Question: I have to validate cells with a simple formula and if that is not valid, change the cell color like yellow or red, it doesn't matter yet.
So far, I've seen and try this :
'''
SheetConditionalFormatting sheetCF = sheet.getSheetConditionalFormatting();
// formula = =SUMA(L13+M13+N13+O13)
//=SUMA(M4+N4+O4+P4+L:L
ConditionalFormattingRule rule2 = sheetCF.createConditionalFormattingRule(ComparisonOperator.EQUAL, "4");
PatternFormatting fill2 = rule2.createPatternFormatting();
fill2.setFillBackgroundColor(IndexedColors.GREEN.index);
fill2.setFillPattern(PatternFormatting.SOLID_FOREGROUND);
CellRangeAddress[] regions = { CellRangeAddress.valueOf("L2:L5")};
sheetCF.addConditionalFormatting(regions, rule2);
}
'''
That changes me the color if the value is four, i know, but
How can I apply the formula of the sum of :

I need to validate in all the rows of column L, the sum of m2+n2+o2+p2 and m3 + n3+ o3+p3 etc...
FYI, I get the values from a db, and the values are like in the picture with decimal but I get them in Java as int like this :
'''
while((j < fallas) && rset.next() ){
row = sheet.createRow(j+1);
row.createCell(0).setCellValue((rset.getBigDecimal(1)).toString());
row.createCell(1).setCellValue(rset.getString(2));
row.createCell(2).setCellValue(rset.getString(3));
row.createCell(3).setCellValue(rset.getString(4));
row.createCell(4).setCellValue(rset.getString(5));
row.createCell(5).setCellValue(rset.getString(6));
row.createCell(6).setCellValue(rset.getString(7));
row.createCell(7).setCellValue((rset.getBigDecimal(8)).toString());
row.createCell(8).setCellValue((rset.getBigDecimal(9)).toString());
row.createCell(9).setCellValue((rset.getBigDecimal(10)).toString());
row.createCell(10).setCellValue(rset.getString(11));
//row.createCell(11).setCellFormula("SUMA(L13+M13+N13+O13)");
row.createCell(11).setCellValue(String.valueOf((rset.getBigDecimal(12)).toString()));
row.createCell(12).setCellValue(String.valueOf((rset.getBigDecimal(13)).toString()));
row.createCell(13).setCellValue(String.valueOf((rset.getBigDecimal(14)).toString()));
row.createCell(14).setCellValue(String.valueOf((rset.getBigDecimal(15)).toString()));
row.createCell(15).setCellValue(String.valueOf((rset.getBigDecimal(16)).toString()));
row.createCell(16).setCellValue((rset.getString(17)));
row.createCell(17).setCellValue((rset.getString(18)));
row.createCell(18).setCellValue(rset.getString(19));
row.createCell(19).setCellValue(rset.getString(20));
row.createCell(20).setCellValue("-");
row.createCell(21).setCellValue(new java.sql.Date(rset.getDate(22).getTime()).toString());
row.createCell(22).setCellValue((rset.getBigDecimal(23)).toString());
row.createCell(23).setCellValue("-");
row.createCell(24).setCellValue("-");
row.createCell(25).setCellValue("-");
row.createCell(26).setCellValue("-");
row.createCell(27).setCellValue((rset.getBigDecimal(28)).toString());
row.createCell(28).setCellValue((rset.getBigDecimal(29)).toString());
row.createCell(29).setCellValue(rset.getString(30));
row.createCell(30).setCellValue(rset.getString(31));
row.createCell(31).setCellValue(rset.getString(32));
'''
L, M, N, O, P are createCell(11), 12, 13, 14 etc.
if I just put the formula on the "createConditionalFormattingRule" It doesn't do anything :(, help me please!
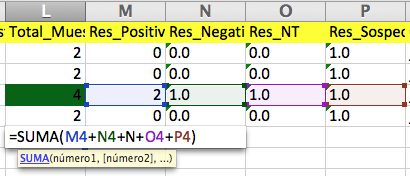
Answer: What are you validating the sum against?
Assuming the sum of those cells is comparred against some number you can try this:
'''
// Condition 1: Formula Is =SUM($M2+$N2+$O2+$P2) > 75
ConditionalFormattingRule rule1 = sheetCF.createConditionalFormattingRule("SUM($M2+$N2+$O2+$P2)>75");
'''
---
'''
SheetConditionalFormatting sheetCF = sheet.getSheetConditionalFormatting();
// Condition 1: Formula Is =SUM($M2+$N2+$O2+$P2) > 75
ConditionalFormattingRule rule1 = sheetCF.createConditionalFormattingRule("SUM($M2+$N2+$O2+$P2)>75");
PatternFormatting fill1 = rule1.createPatternFormatting();
fill1.setFillBackgroundColor(IndexedColors.RED.index);
fill1.setFillPattern(PatternFormatting.SOLID_FOREGROUND);
CellRangeAddress[] regions = {
CellRangeAddress.valueOf("L2:L5")
};
sheetCF.addConditionalFormatting(regions, rule1);
'''
---
Here is a <URL> that shows multiple ways to create conditional formatting using java.